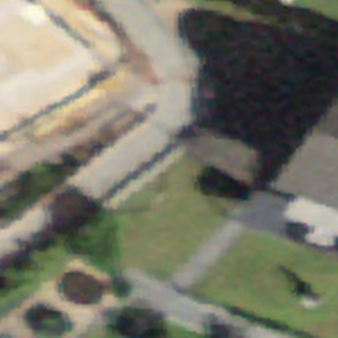
Label: other